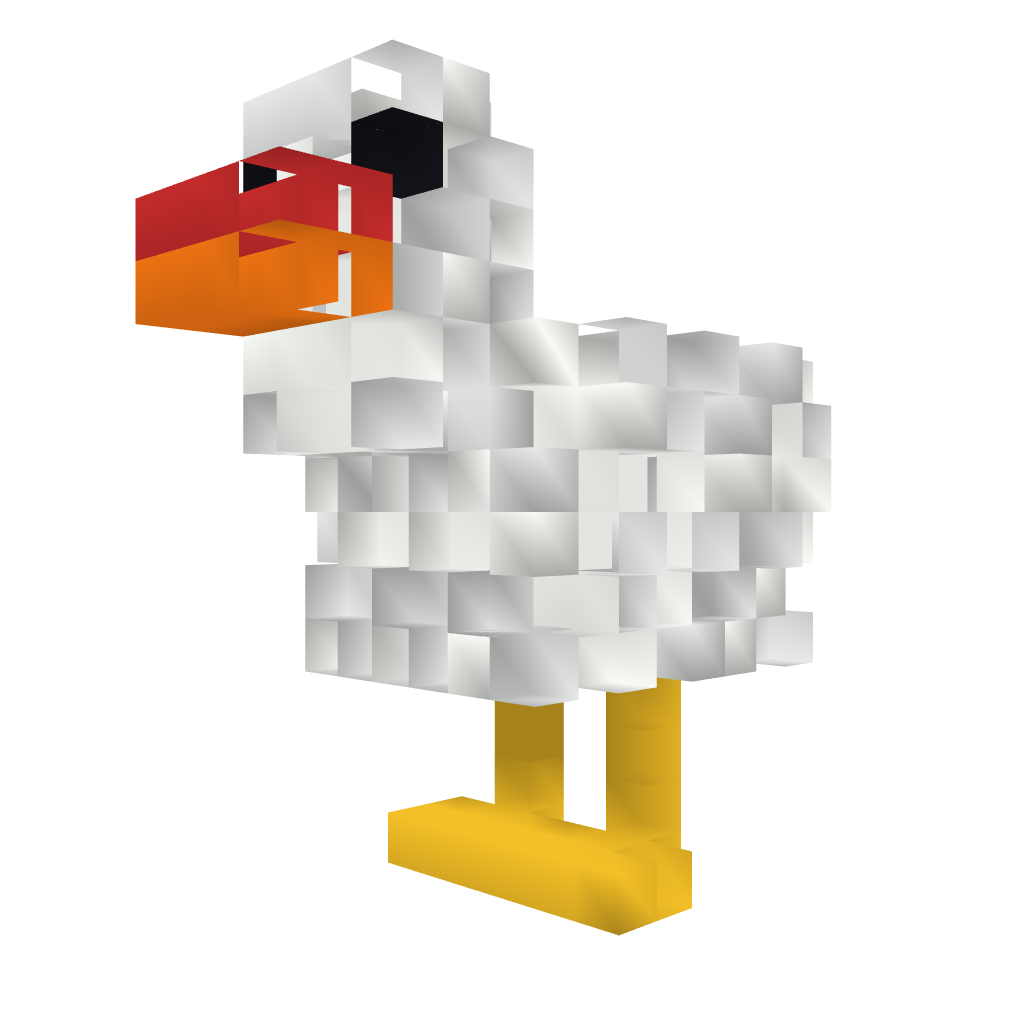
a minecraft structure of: Chicken